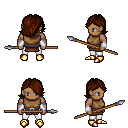
a pixel art fantasy rpg character, male body template, human, dark skin, leather chest armor, white pants, brown swoop hairstyle, white cloth bracers, gold boots, spear, four views (front, back, left, right), 2x2 character sprite sheet, small pixel art, hard edges, no anti-aliasing